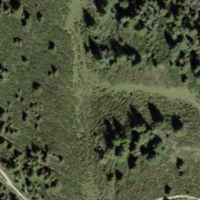
EUNIS habitat code: 31
Species observed at this site:
Vaccinium myrtillus